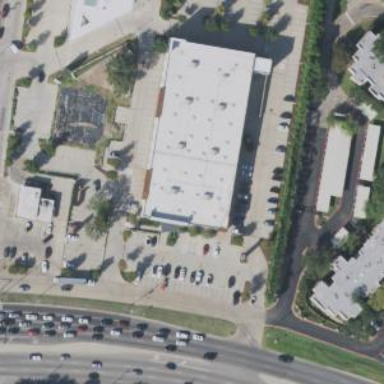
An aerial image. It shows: Outdoor retail shop.